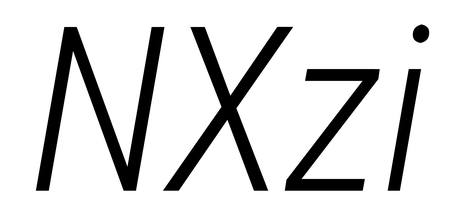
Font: Roboto-Italic_Condensed_Light_Italic